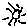
Label: sun